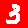
Digit: 3